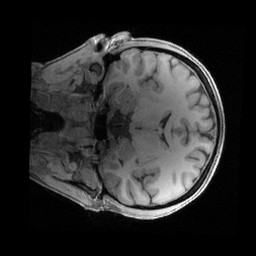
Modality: T1w
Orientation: coronal
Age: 38
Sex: female
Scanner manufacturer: siemens
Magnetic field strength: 3 T
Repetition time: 2.4 s
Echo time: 0.00241 s